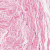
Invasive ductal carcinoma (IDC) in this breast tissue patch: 0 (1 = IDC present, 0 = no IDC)